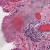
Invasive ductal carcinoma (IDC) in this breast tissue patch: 1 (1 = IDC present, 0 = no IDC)